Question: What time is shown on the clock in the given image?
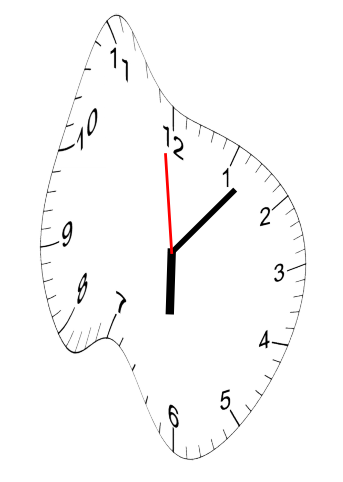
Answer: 06:06:59